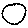
Label: circle